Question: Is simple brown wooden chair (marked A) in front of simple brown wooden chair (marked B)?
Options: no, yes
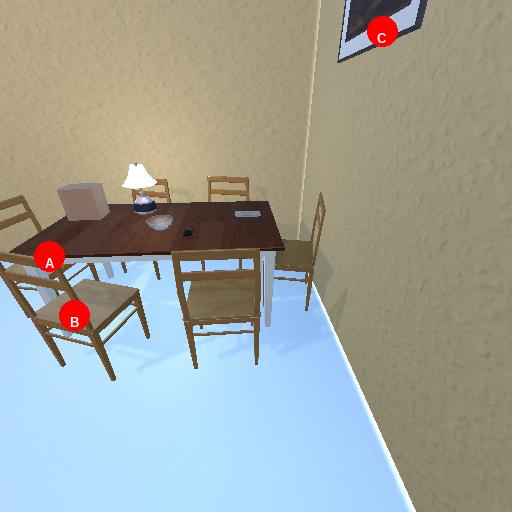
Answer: no